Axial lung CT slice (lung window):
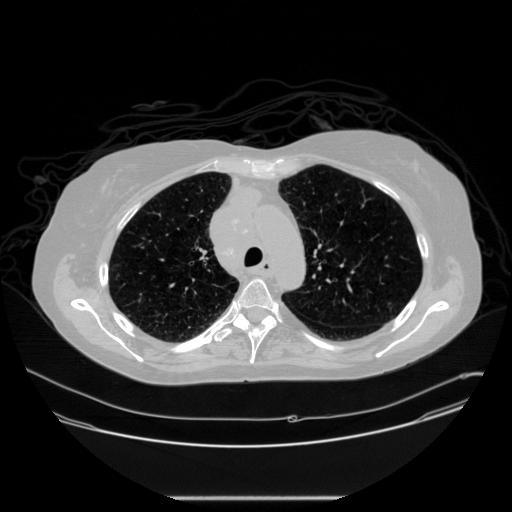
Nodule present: no